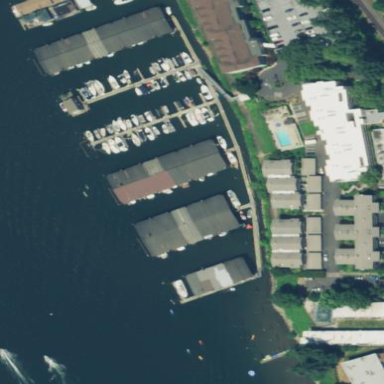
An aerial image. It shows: Marina area for leisure land.